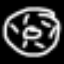
Label: donut